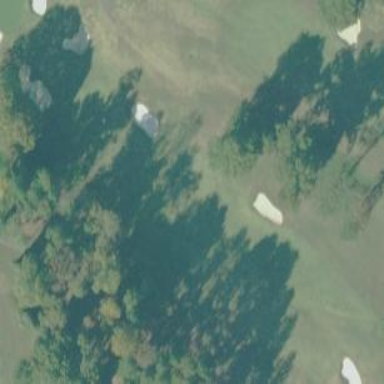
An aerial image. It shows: Grassy area designated as golf fairway.